Question: I need to send to the embedded device following command as 'GET' method but this value 'continuouspantiltmove: String(pt)' is not properly sent to the 'CGI' script via 'Google Chrome', as a result it fails.
I cant fix it in 'CGI' script because its not managed by me as its an embedded device.
How can you submit it with 'iFrame'? or correctly via '$.get' if 'iframe' is not possible.
When i open the URL simply in 'Google Chrome' URL then the 'CGI' script works, but not working with '$.get' method.

'''
function button_axisleft() {
if(alr>100) {
alr = 100;
}
if(alr<-100) {
alr = -100;
}
alr = alr - 1;
pt ="'" + alr + "," + aud + "'";
$.get('http://192.168.1.59/axis-cgi/com/ptz.cgi', {
camera: 1,
continuouspantiltmove: String(pt),
imagerotation: 0,
}, function(msg) {
console.log('OK');
});
}
'''
working version
'''
// PAN-TILT-ZOOM
// No need to modify in CGI
function button_axisleft() {
if(alr>100) {
alr = 100;
}
if(alr<-100) {
alr = -100;
}
alr = alr - 1;
pt =alr + "," + aud;
$.get('http://192.168.1.59/axis-cgi/com/ptz.cgi?continuouspantiltmove=' + pt, {
camera: 1,
imagerotation: 0,
}, function(msg) {
console.log('OK');
});
}
'''
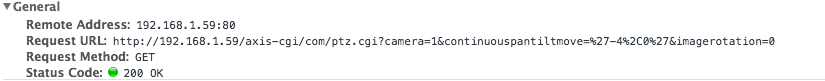
Answer: Since you mentioned in the comments
'''
continuouspantiltmove=-100,-50&other=values
'''
'''
function button_axisleft() {
if (alr > 100) {
alr = 100;
}
if (alr < -100) {
alr = -100;
}
alr = alr - 1;
pt = alr + "," + aud;
$.get('http://192.168.1.59/axis-cgi/com/ptz.cgi?continuouspantiltmove=' + pt, {
camera: 1,
imagerotation: 0,
}, function (msg) {
console.log('OK');
});
}
'''
You had extra single quotes (''') around the numbers in your pt variable. And, according to your comment, you don't want those, so I removed them. It also seems that jQuery automatically URL-encodes some characters, such as the comma, and that's why your query string was looking weird. By including the query parameter directly in your URL string, we can skip jQuery's auto-encoding.
<URL>